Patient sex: F
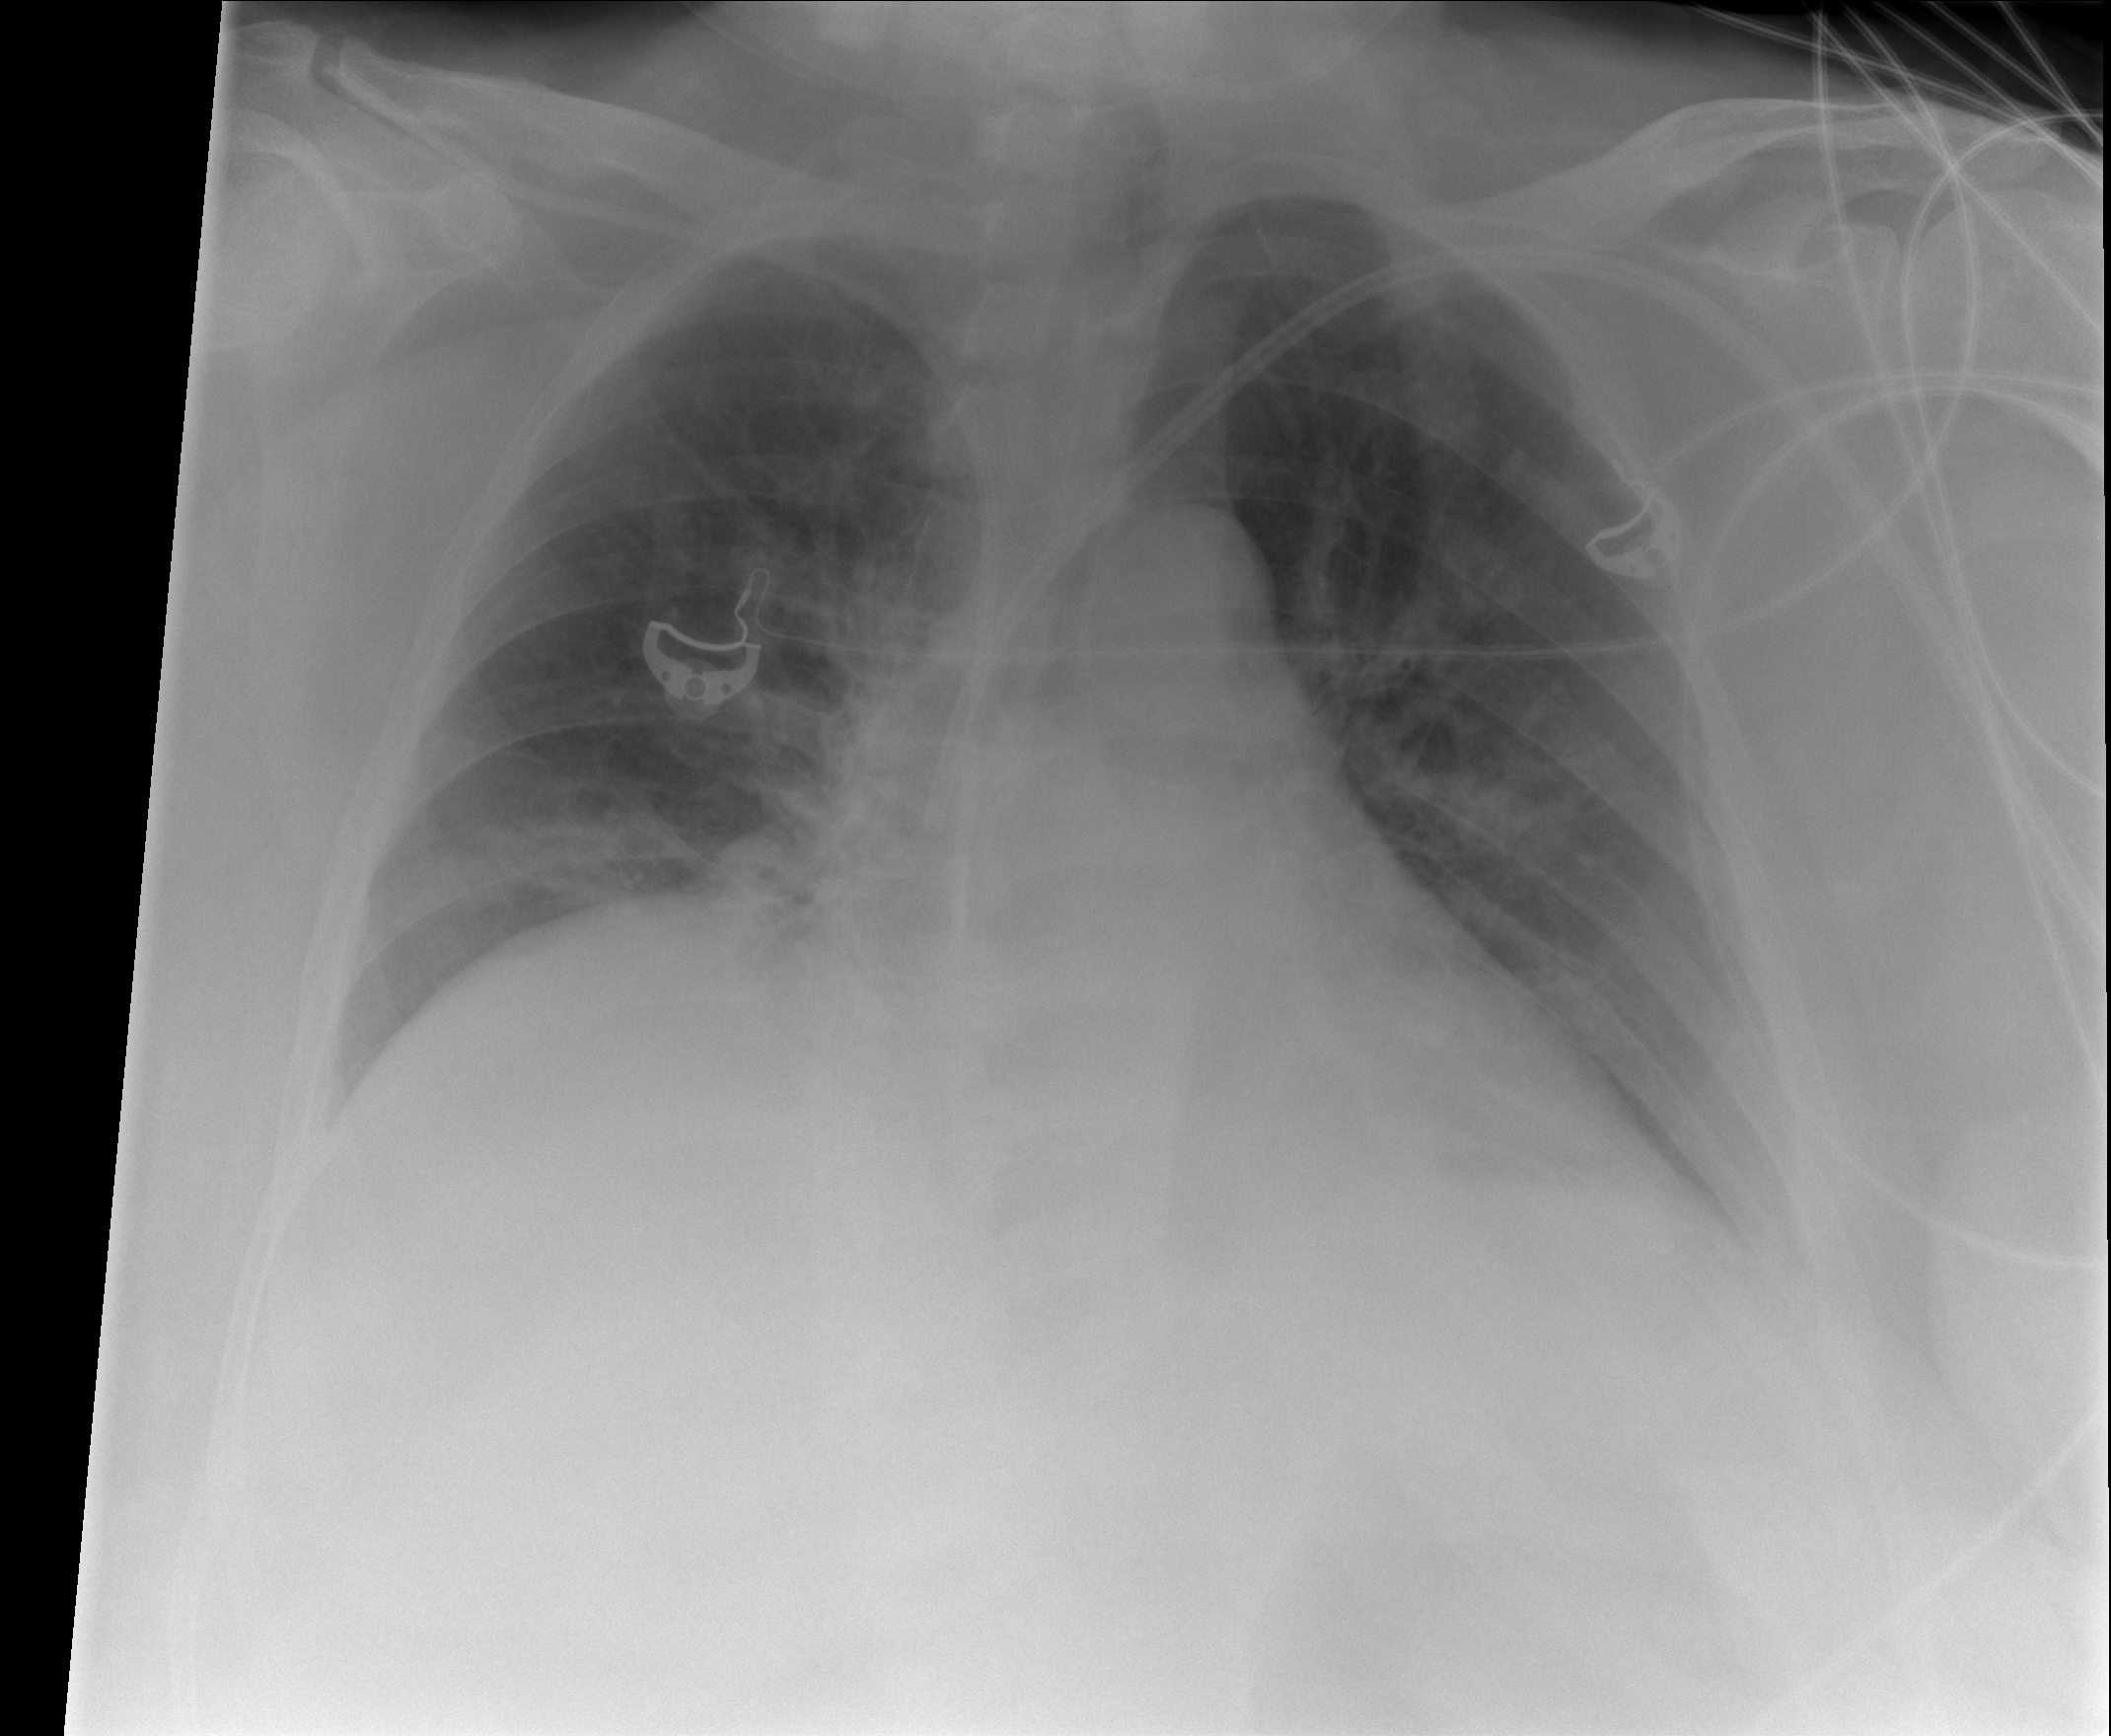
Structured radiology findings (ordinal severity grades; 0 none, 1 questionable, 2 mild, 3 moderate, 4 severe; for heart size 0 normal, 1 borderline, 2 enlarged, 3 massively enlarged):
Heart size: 1
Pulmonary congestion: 2
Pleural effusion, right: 0
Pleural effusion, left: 2
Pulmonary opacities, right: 1
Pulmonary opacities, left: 1
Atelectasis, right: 2
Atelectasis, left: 2